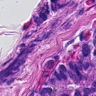
Metastatic tissue present: yes